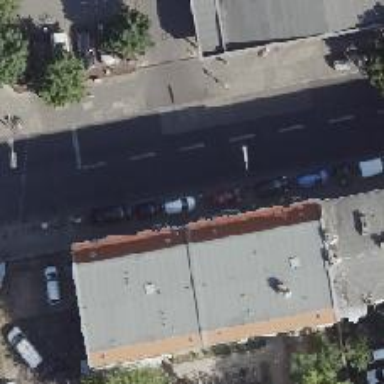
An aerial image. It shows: There is parking obstacle present in the area.